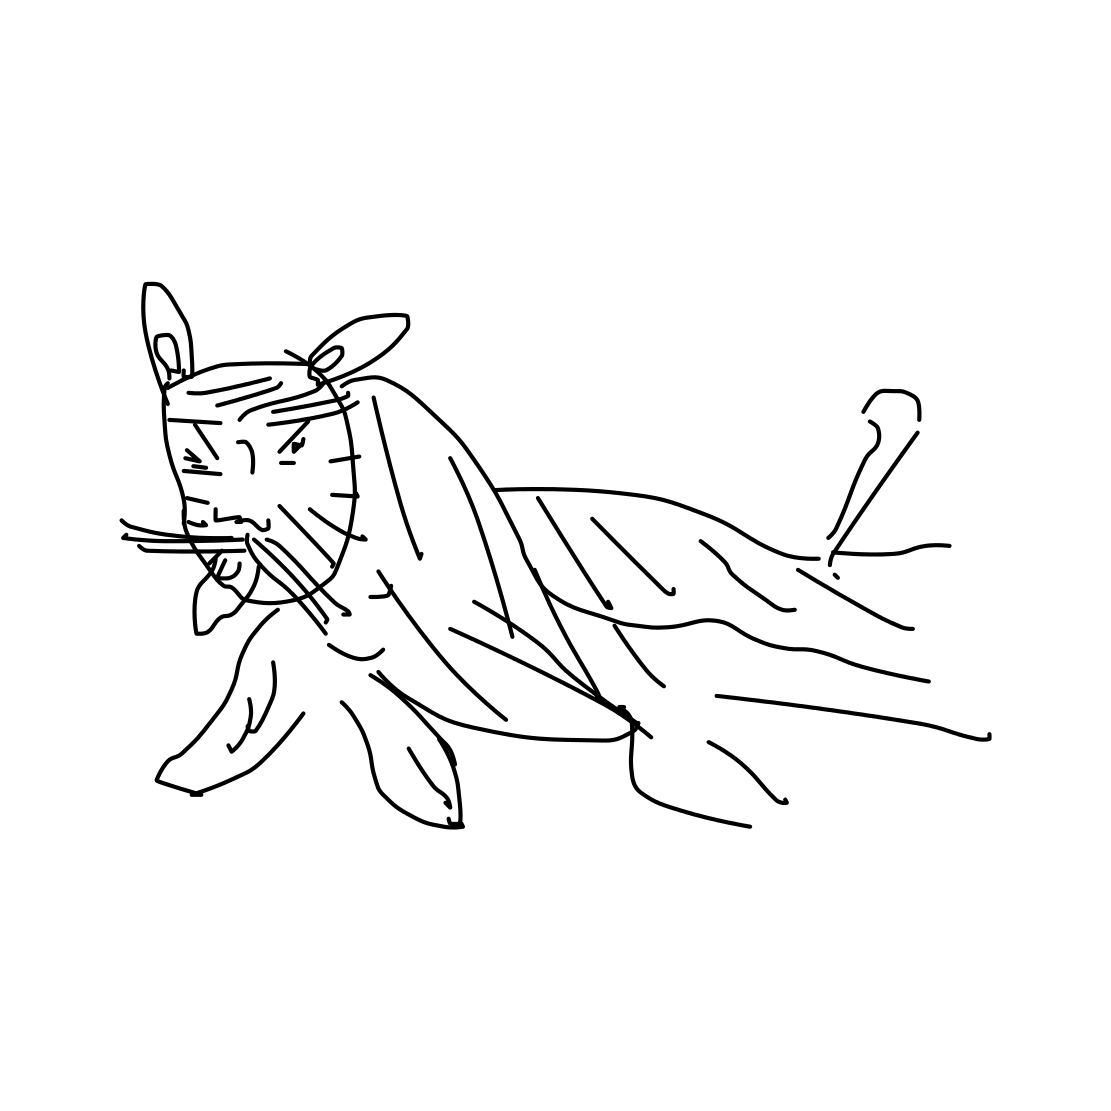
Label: tiger